Question: I'm writing an exam project. A summary of events is as follows; manager opens an exam and schools for the exam consists of a chairman and two members will establish a commission. Committee members will be selected from the staff table.

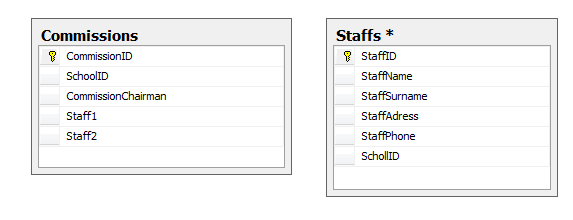
Answer: In relational database design, you need to use primary keys and foreign keys to relate tables to each other. A primary key is a unique identifier for a table and foreign keys are references to primary keys in other tables. Then you perform joins on your tables to get back the related data you want.
For your case, you need some sort of relation between the two tables that you listed and then you can create a many to one relationship. A many to one relationship consists of many records in one table relating to one record in another table.
For example:
'''
tblCommittee
CommitteeId
Name
DateCreated
Person1Id
Person2Id
tblPerson
PersonId
Name
'''
Sample data:
'''
Person
PersonId Name
1 Billy
2 Joe
3 Bob
4 Jeff
Committee
CommitteeId Name DateCreated Person1Id Person2Id
1 Committee one 1/7/2014 1 2
2 Committee two 12/3/2013 4 3
'''